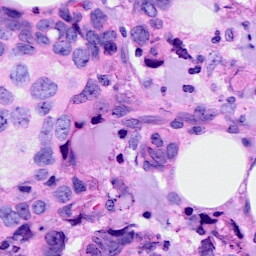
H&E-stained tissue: Breast